Interaction volume radius: 5 \u00c5
Interaction volume height: 20 \u00c5
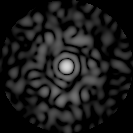
Disorder parameter: 0.8547